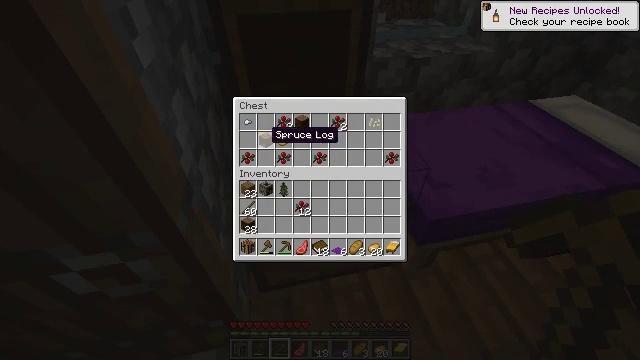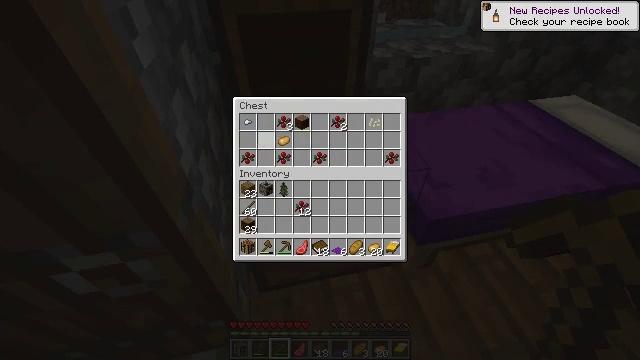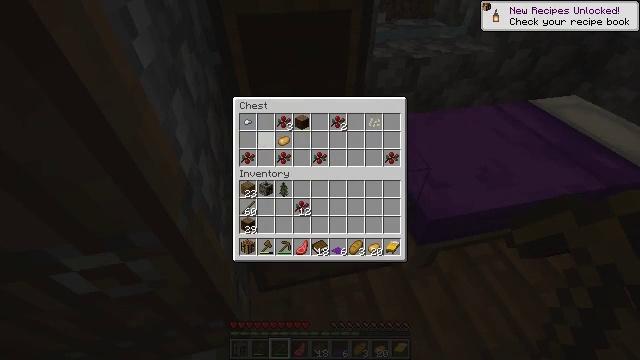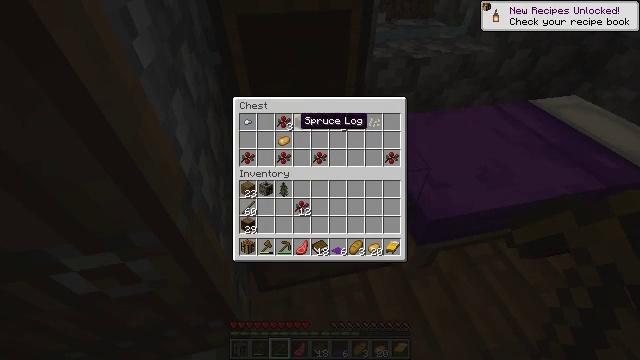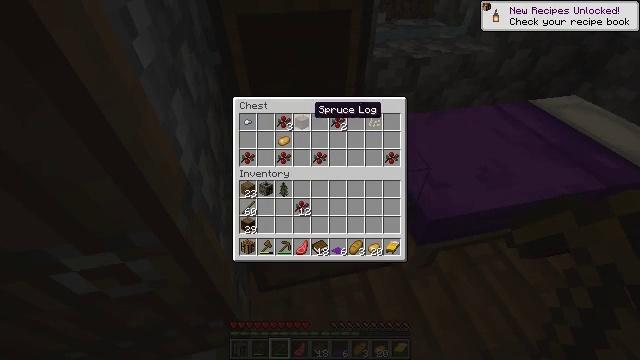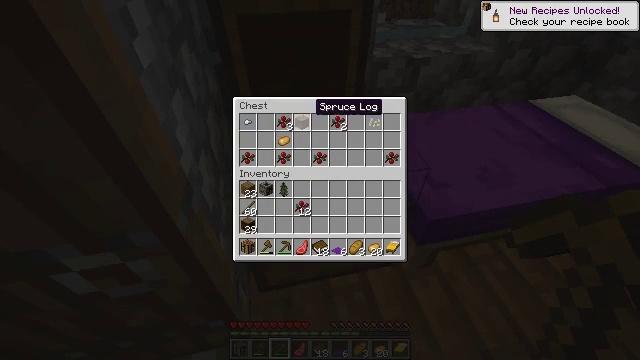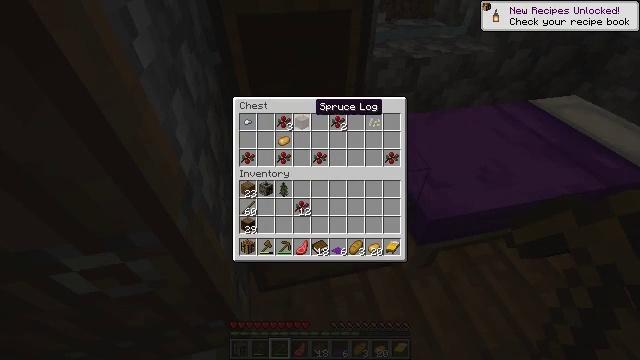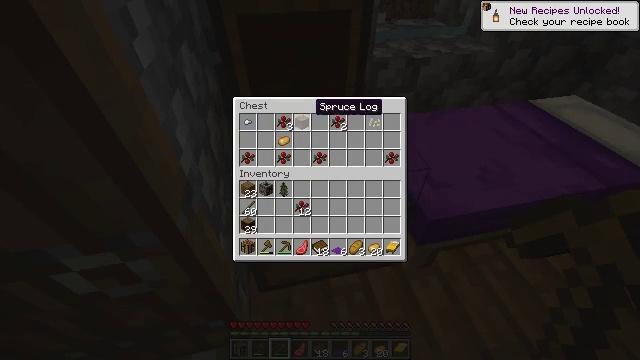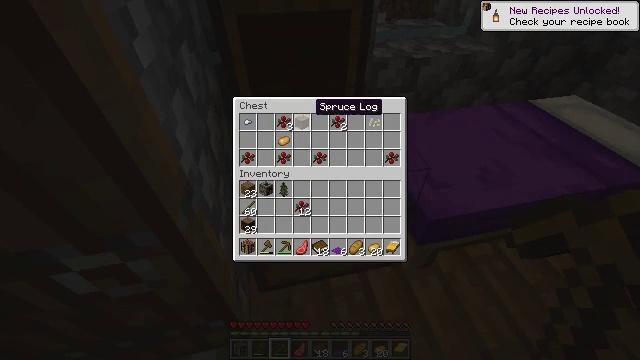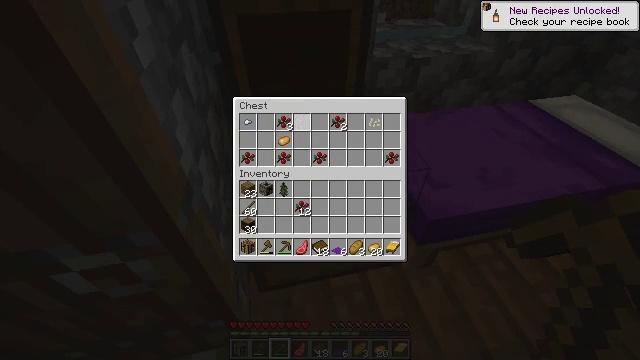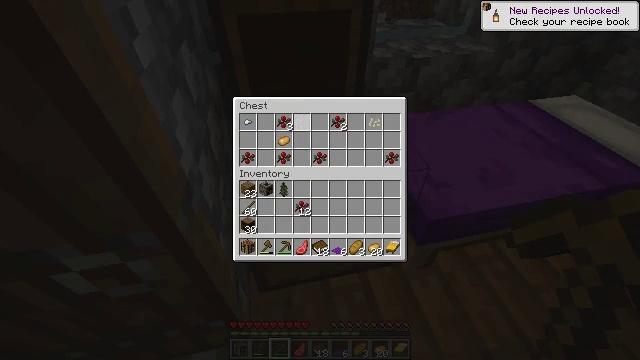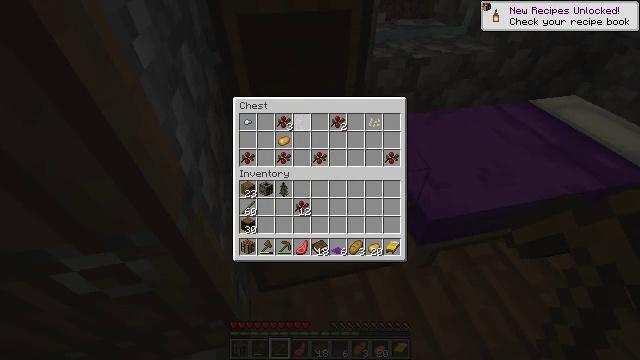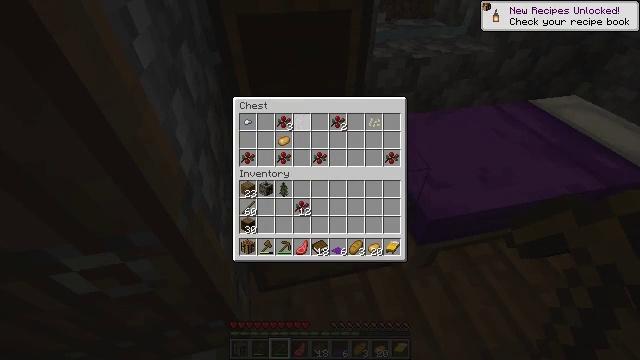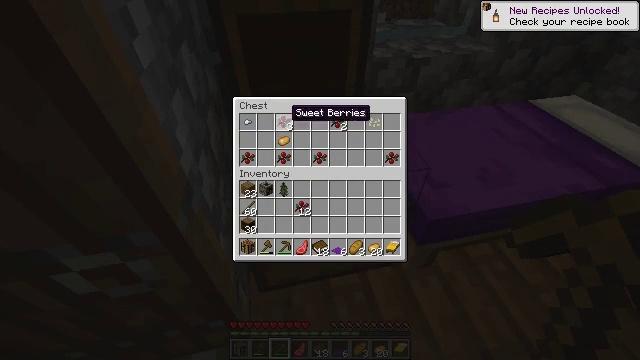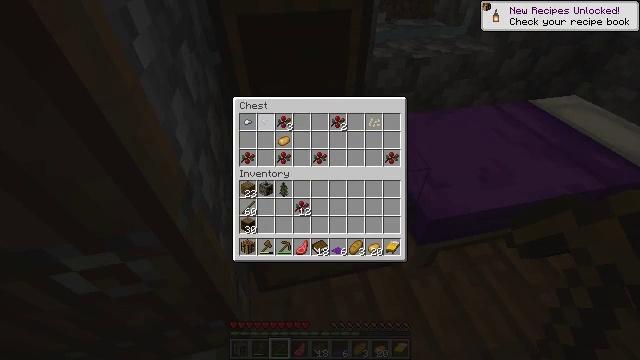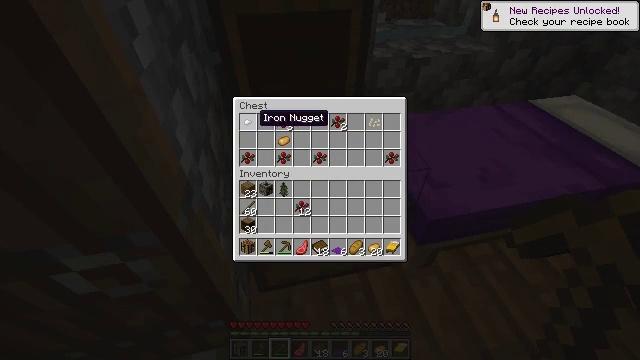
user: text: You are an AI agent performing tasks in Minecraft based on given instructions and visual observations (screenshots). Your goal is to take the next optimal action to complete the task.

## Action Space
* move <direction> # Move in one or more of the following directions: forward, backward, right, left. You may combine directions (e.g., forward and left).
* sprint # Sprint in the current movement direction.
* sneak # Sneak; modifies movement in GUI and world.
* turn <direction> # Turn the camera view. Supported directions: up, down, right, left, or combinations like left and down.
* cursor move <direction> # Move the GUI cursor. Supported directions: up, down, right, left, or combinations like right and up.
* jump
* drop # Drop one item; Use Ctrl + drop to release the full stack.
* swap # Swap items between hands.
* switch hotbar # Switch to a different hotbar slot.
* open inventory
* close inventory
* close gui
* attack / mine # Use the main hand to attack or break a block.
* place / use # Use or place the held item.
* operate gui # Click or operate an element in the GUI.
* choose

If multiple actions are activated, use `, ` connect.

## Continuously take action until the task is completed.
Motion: motion action
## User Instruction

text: Collect the purple carpet.
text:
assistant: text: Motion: sneak, operate gui
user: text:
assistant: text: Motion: sneak, operate gui
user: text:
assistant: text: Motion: sneak, cursor move right and up
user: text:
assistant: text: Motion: sneak, cursor move right and up
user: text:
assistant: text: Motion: sneak
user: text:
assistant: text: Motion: sneak
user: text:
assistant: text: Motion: sneak
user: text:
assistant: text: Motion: sneak
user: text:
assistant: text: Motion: sneak, operate gui
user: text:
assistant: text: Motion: sneak, operate gui
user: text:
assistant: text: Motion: sneak, cursor move left
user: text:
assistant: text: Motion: sneak
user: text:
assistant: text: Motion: sneak, cursor move left
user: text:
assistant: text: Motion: sneak, cursor move left
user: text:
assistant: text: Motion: sneak, cursor move left
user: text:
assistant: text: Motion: sneak
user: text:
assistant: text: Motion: sneak
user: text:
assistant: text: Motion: sneak
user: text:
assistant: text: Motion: sneak
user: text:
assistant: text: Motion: sneak
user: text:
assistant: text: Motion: sneak
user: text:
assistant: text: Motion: sneak, operate gui
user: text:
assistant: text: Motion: sneak, operate gui
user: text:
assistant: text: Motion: sneak, cursor move right, operate gui
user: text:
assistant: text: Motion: sneak, cursor move right
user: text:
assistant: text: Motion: sneak, cursor move right
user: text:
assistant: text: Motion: cursor move right
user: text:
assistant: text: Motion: cursor move right
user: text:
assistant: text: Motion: no_op
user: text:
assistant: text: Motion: no_op